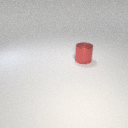
large red metal cylinder